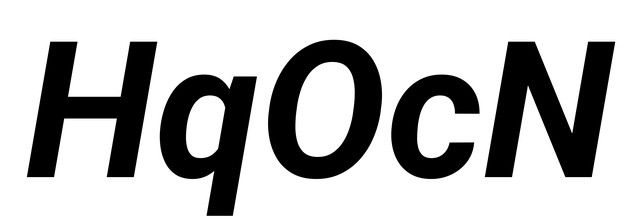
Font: Roboto-Italic_Bold_Italic